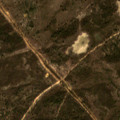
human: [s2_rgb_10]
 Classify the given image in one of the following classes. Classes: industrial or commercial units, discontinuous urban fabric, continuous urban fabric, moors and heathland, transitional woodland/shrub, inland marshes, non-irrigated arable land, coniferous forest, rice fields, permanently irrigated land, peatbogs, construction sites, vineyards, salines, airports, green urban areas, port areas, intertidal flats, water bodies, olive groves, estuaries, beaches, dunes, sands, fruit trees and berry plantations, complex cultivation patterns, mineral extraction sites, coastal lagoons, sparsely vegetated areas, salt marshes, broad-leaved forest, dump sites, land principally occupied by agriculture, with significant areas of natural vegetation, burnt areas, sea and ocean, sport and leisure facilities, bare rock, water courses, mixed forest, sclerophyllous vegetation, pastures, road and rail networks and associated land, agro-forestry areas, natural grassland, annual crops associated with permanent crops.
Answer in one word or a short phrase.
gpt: moors and heathland, transitional woodland/shrub